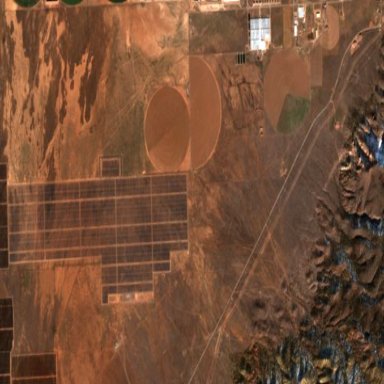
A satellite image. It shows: Solar photovoltaic power plant surrounded by fence.